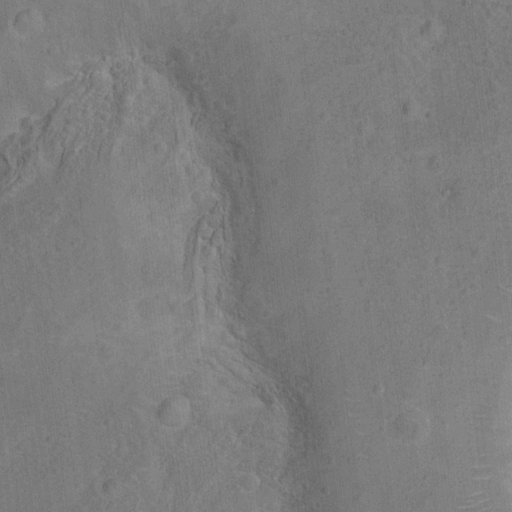
Classes present: Background